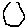
Label: hexagon